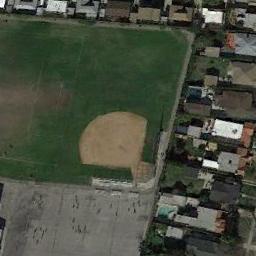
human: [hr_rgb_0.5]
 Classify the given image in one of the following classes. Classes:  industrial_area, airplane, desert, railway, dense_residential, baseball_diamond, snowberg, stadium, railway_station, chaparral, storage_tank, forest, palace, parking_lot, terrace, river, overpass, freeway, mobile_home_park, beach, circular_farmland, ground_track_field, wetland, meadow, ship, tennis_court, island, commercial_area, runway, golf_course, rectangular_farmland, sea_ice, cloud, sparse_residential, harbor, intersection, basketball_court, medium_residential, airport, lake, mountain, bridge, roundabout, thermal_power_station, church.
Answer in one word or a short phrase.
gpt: baseball_diamond